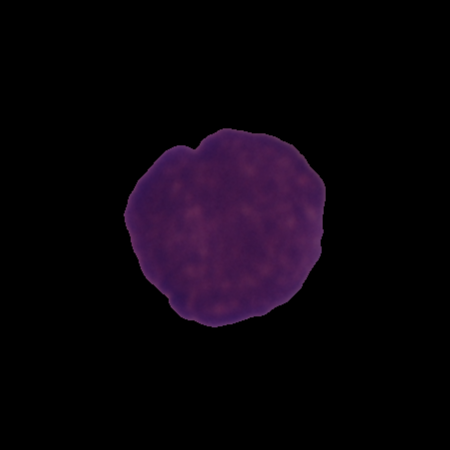
Label: cancer